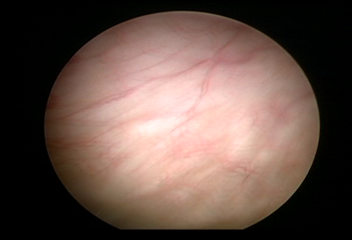
Modality: WLC
Class: Normal mucosa
Bladder cancer association: No